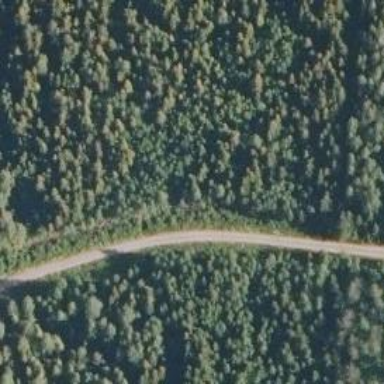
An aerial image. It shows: Unclassified road.